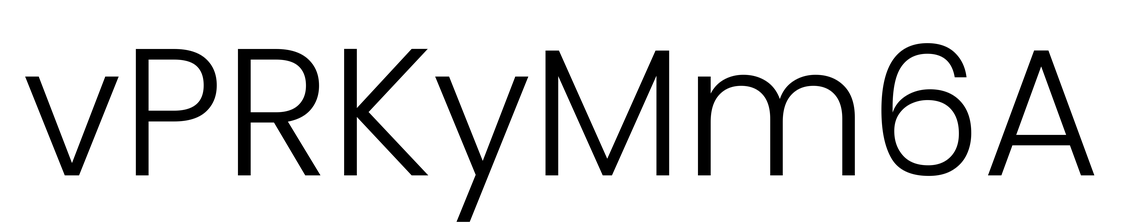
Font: Poppins-Light